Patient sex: M
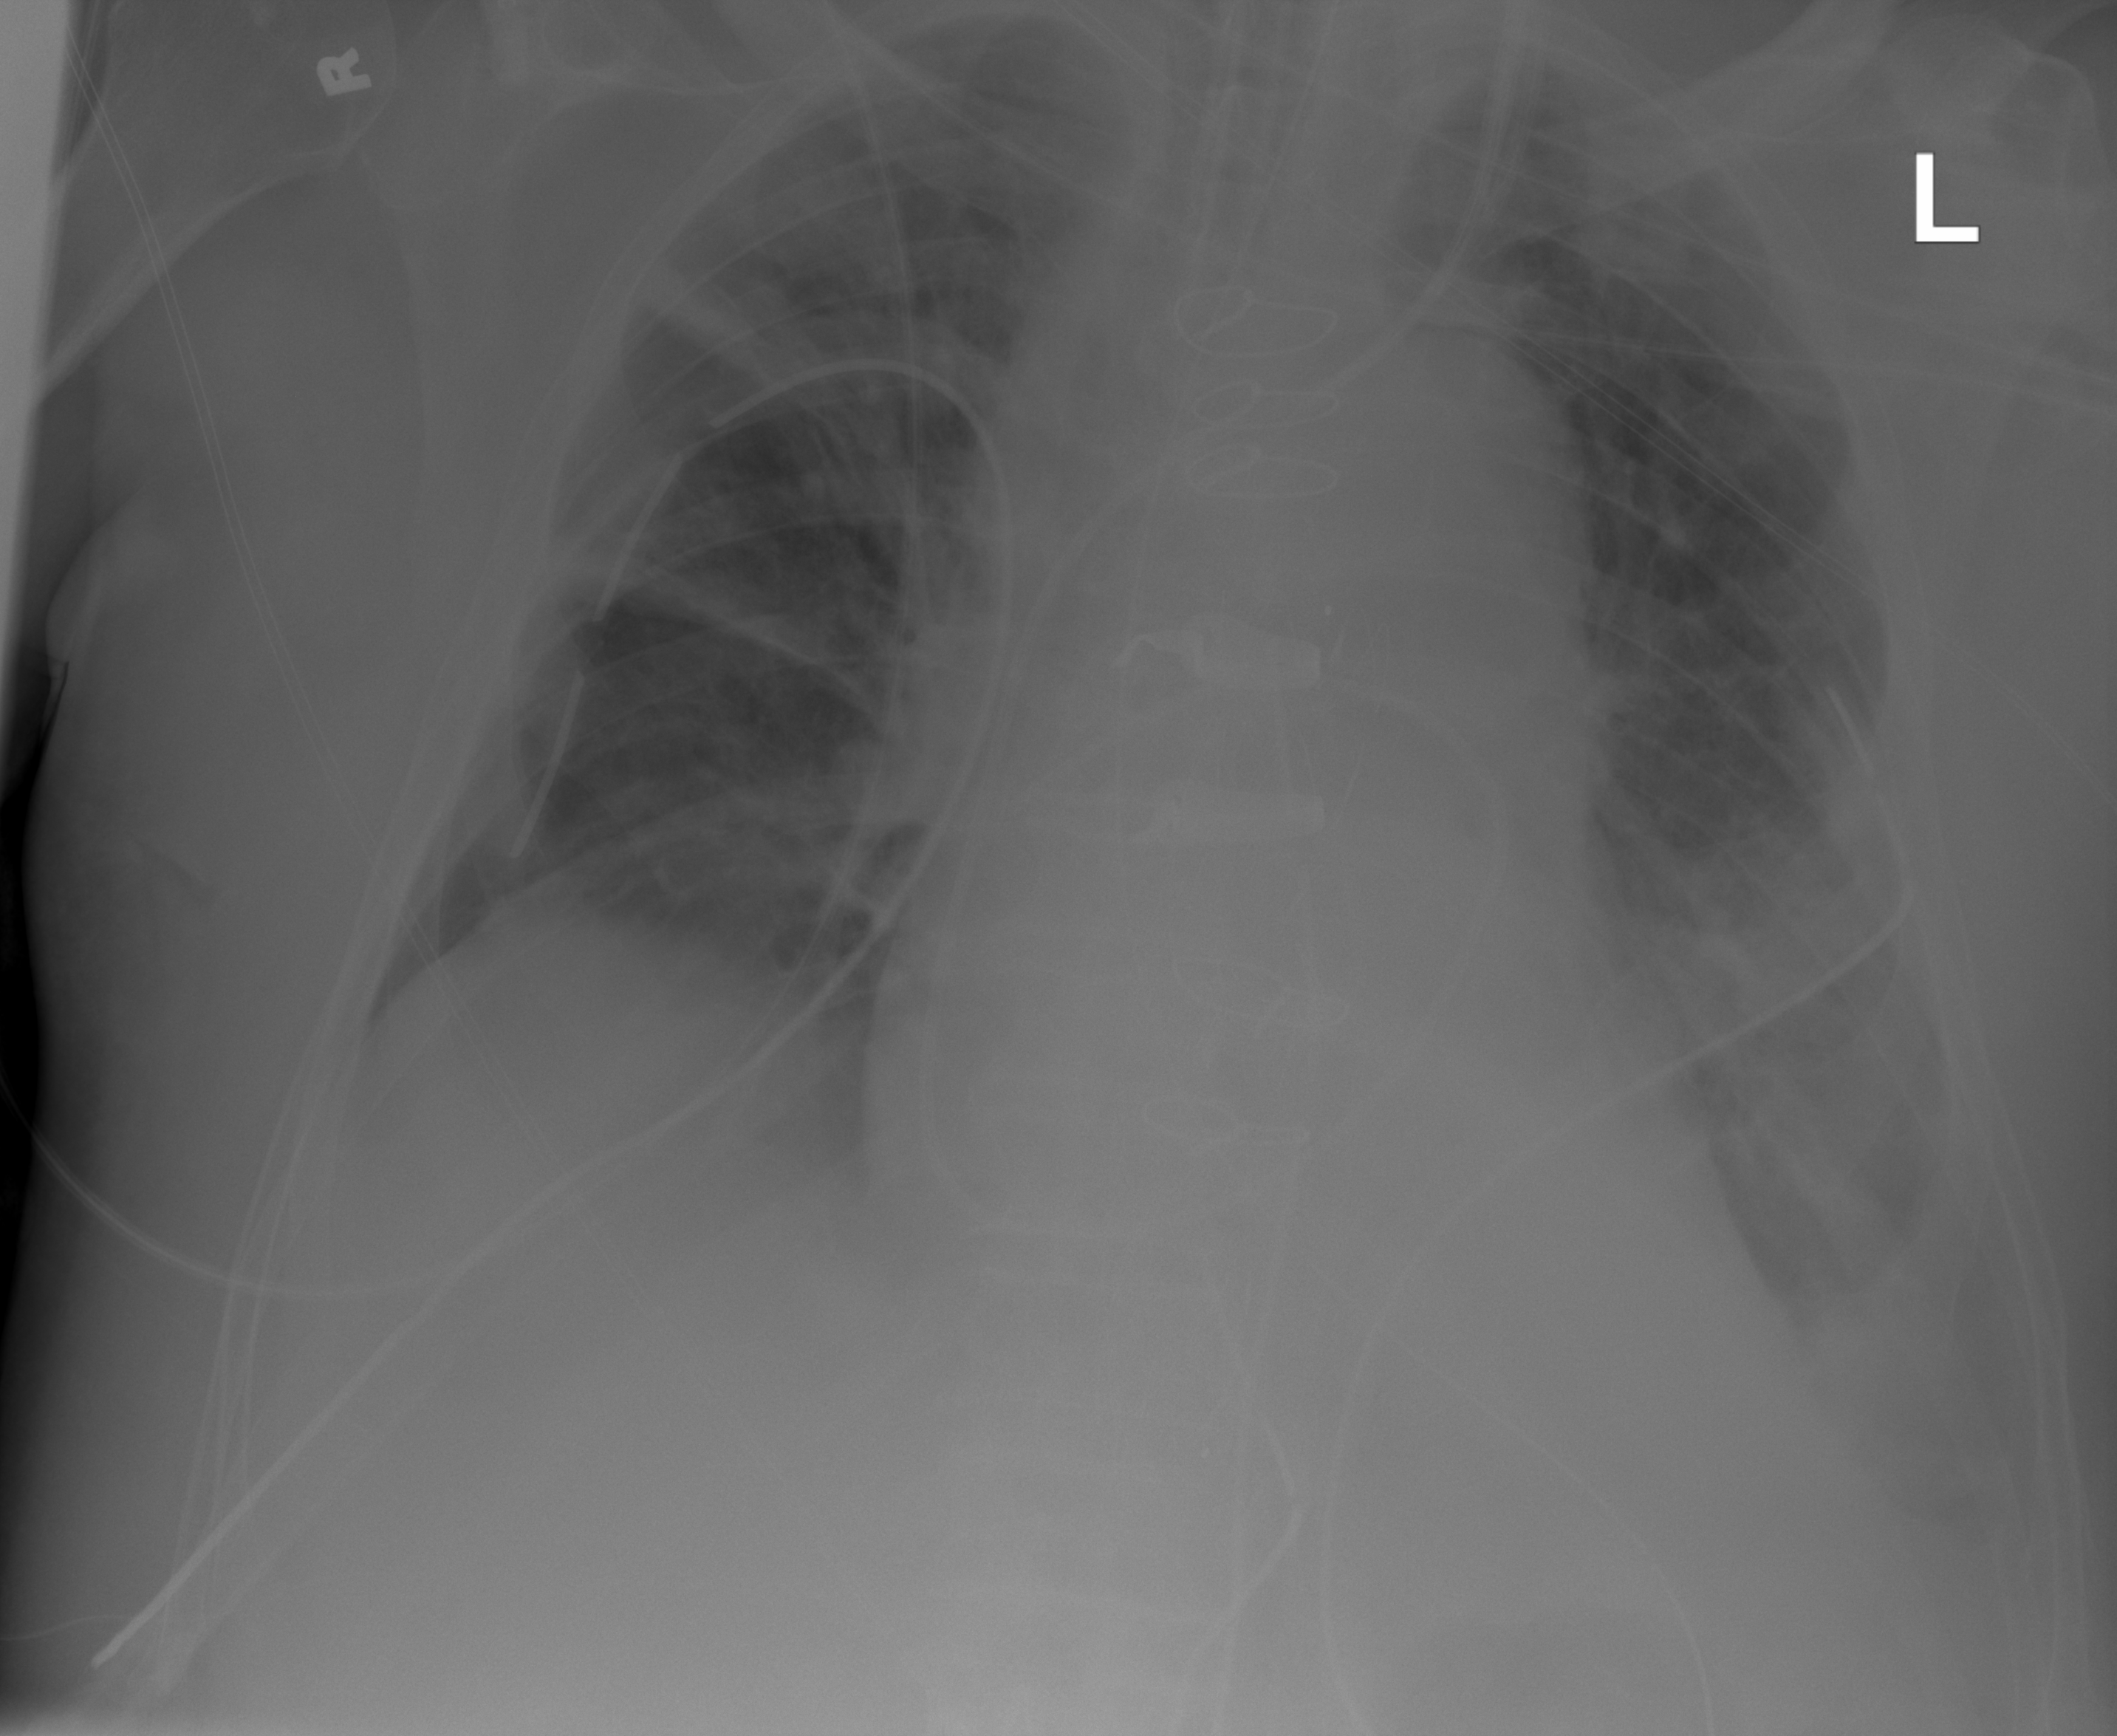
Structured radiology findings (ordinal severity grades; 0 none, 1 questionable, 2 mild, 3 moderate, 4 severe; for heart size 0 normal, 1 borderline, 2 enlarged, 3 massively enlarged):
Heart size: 2
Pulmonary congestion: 1
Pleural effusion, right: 2
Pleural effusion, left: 2
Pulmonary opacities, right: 1
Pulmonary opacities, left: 1
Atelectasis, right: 2
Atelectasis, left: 2